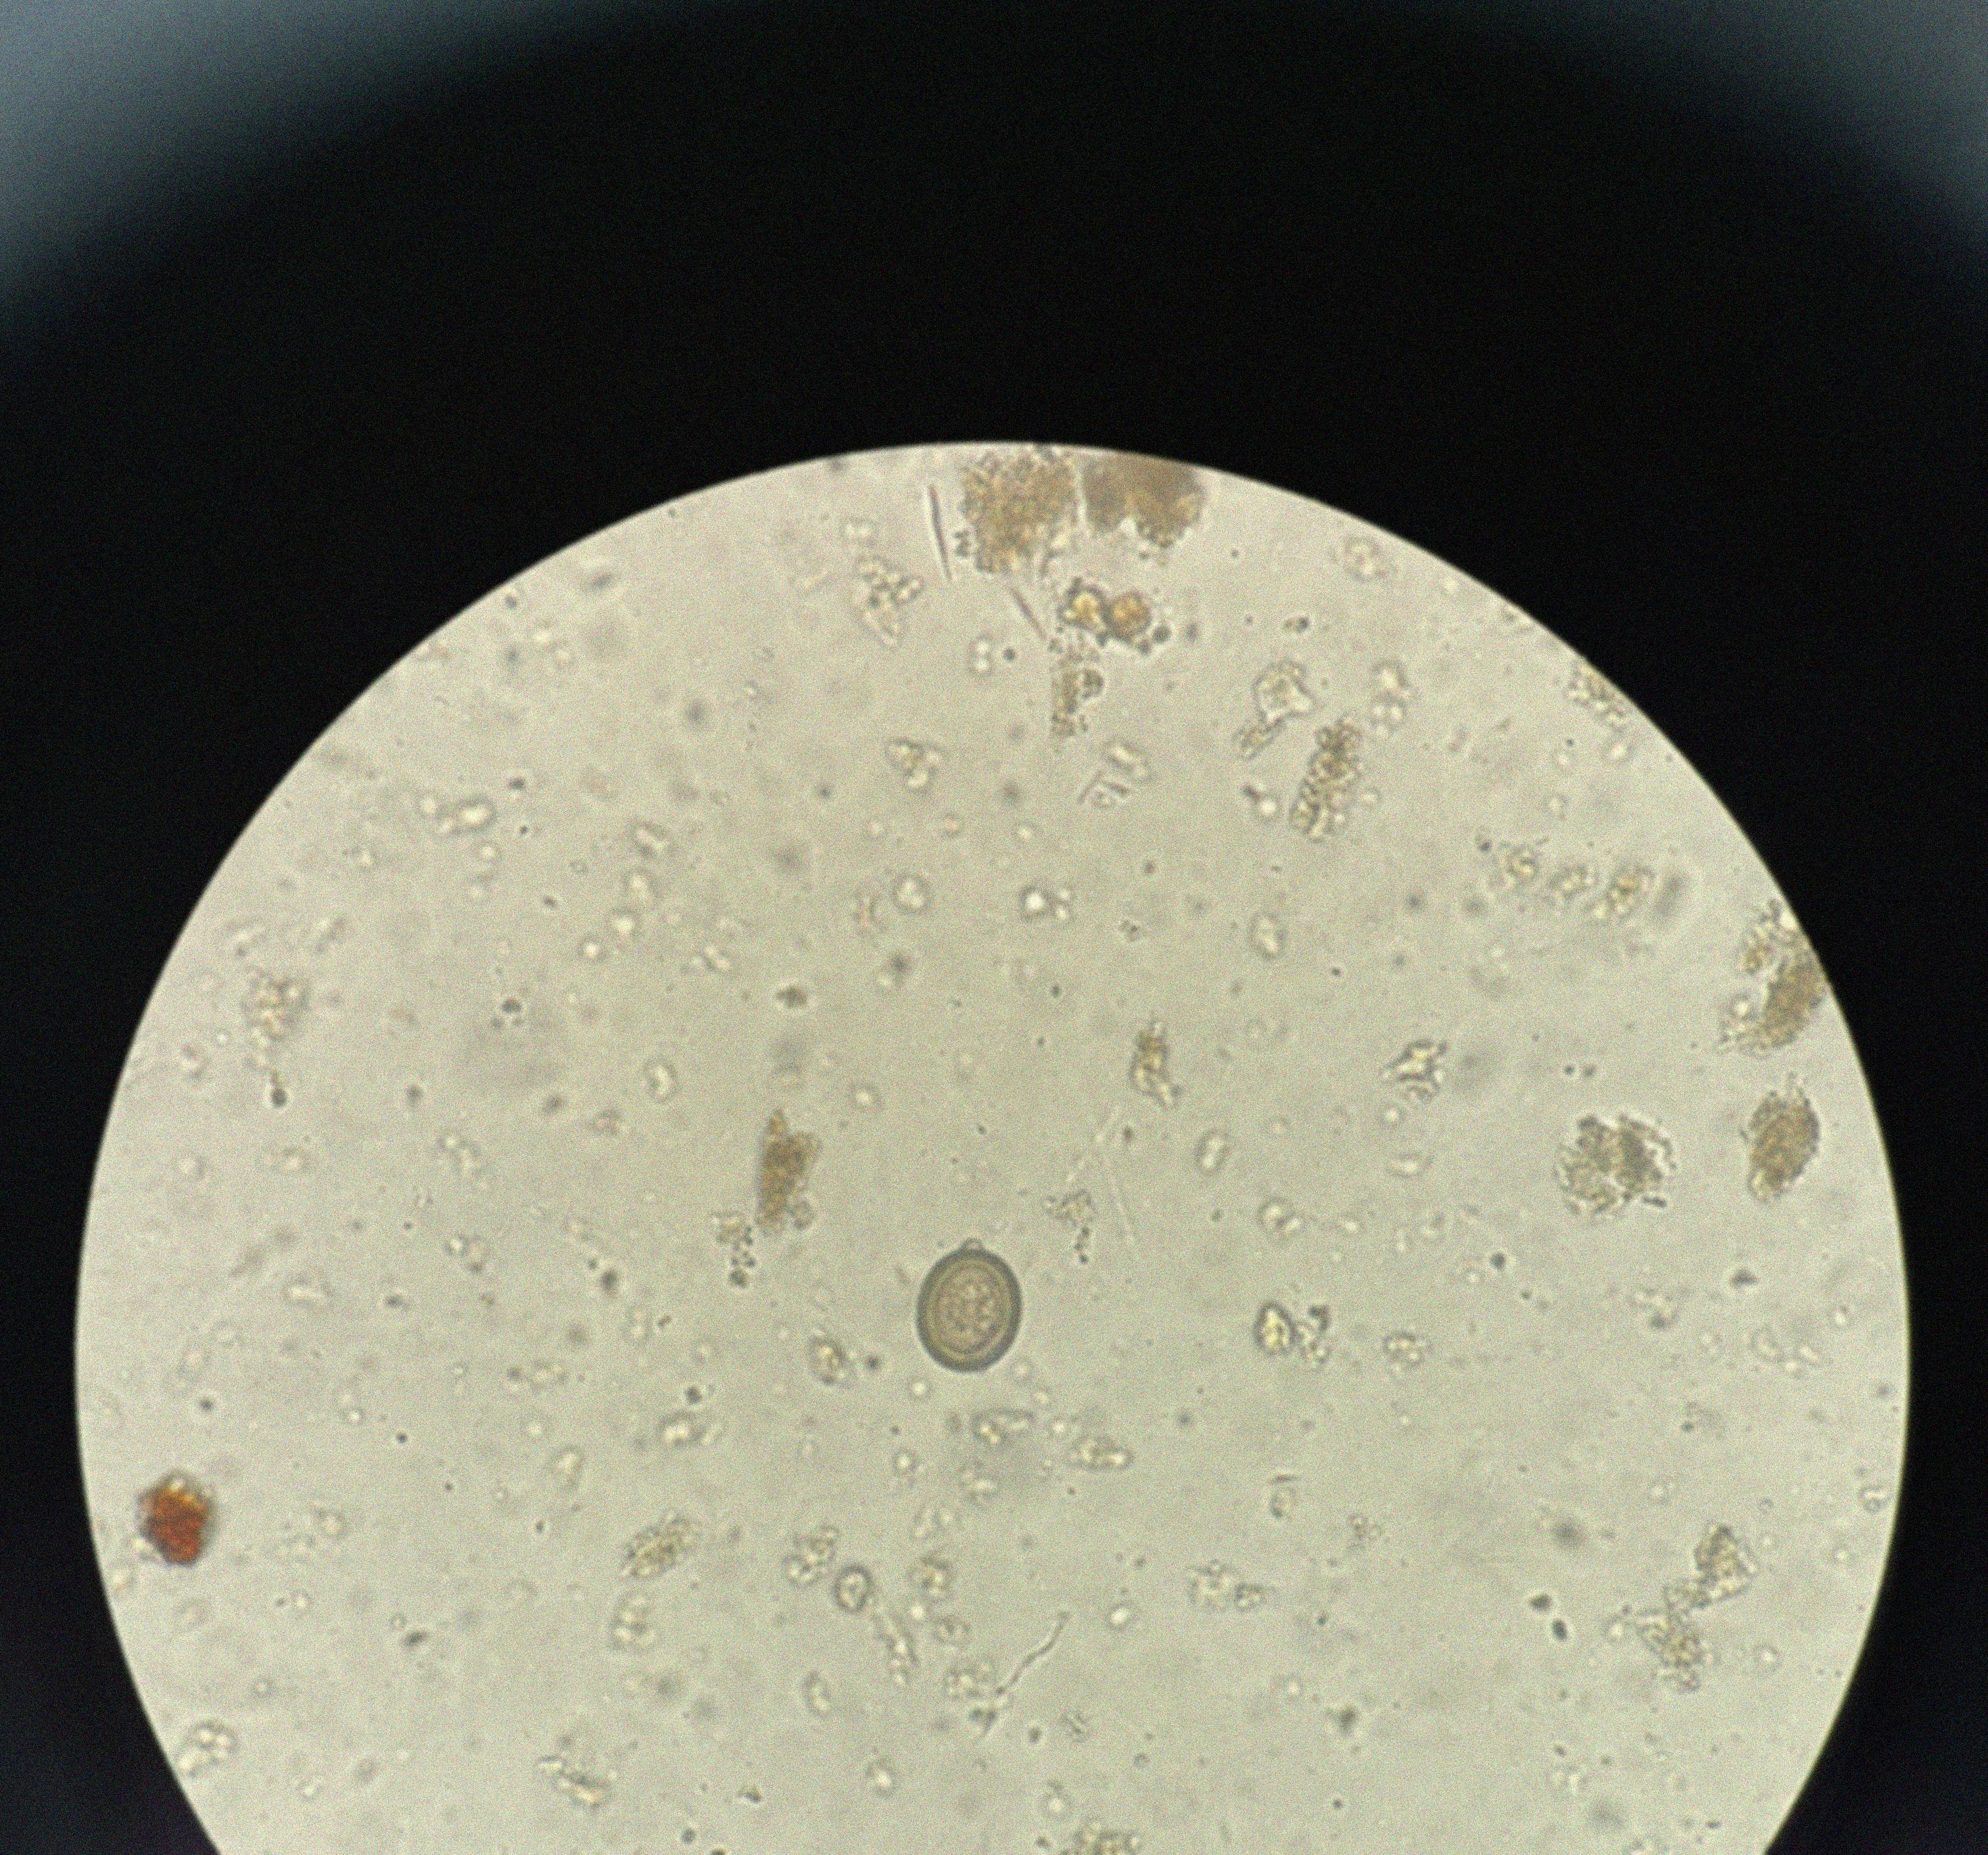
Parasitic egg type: Taenia spp. egg